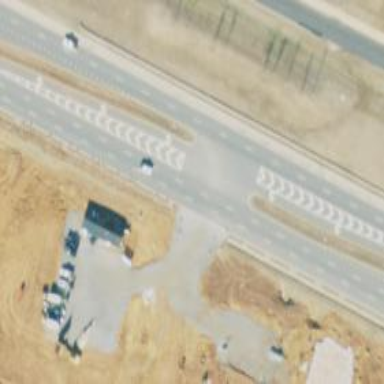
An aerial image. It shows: Asphalt trunk link road.